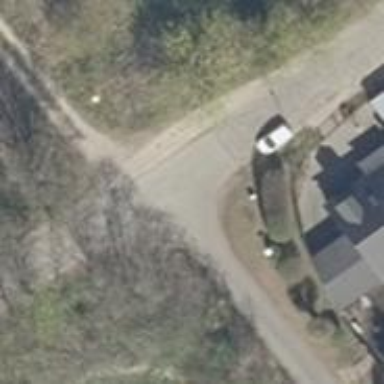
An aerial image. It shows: Residential road with asphalt surface.